Question: I am working on a simple device driver I want to comunicate with the driver from user-mode using IRP.
I am having trouble opening the device driver. Using <URL> I am able to see the device name eg \Device\MyDevice.
But when I try to open it like this :
'''
hand := CreateFile('\Device\MyDevice', GENERIC_WRITE, 0, nil, OPEN_EXISTING, FILE_ATTRIBUTE_NORMAL, 0);
'''
I always get 'INVALID_HANDLE_VALUE' and GetLastError is (The System cannot find the path specified)
What I am doing wrong ? I know the driver works because I can see it running and printing stuff in DebugView. So any tips ?

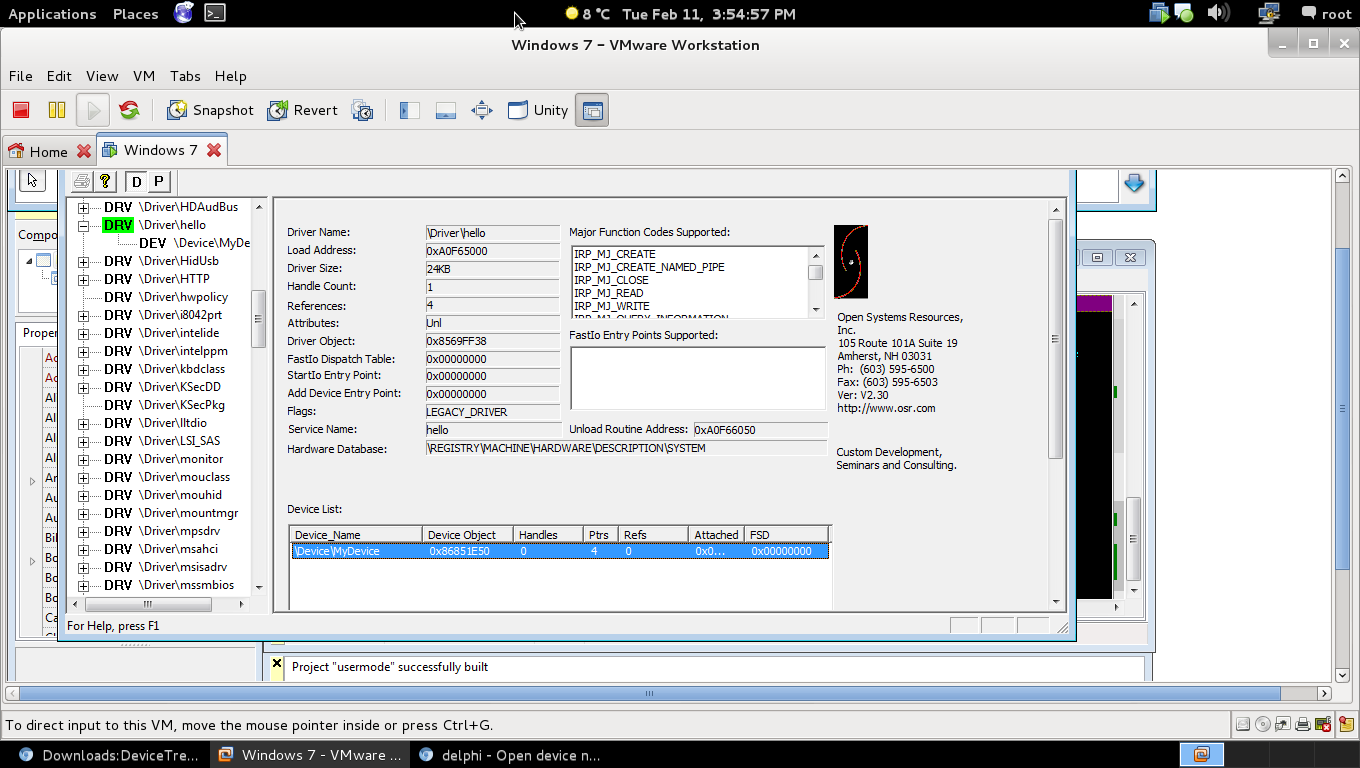
Answer: Here is a good explanation by <URL>:
> Names of the form '\Device\xxx' are internal NT object manager names which are
inaccessible to Win32. You will only be able to access your device if it
creates a symbolic link to '\Device\MyDevice' from the '\??\' directory. Objects
in the '\??\' kernel directory show up through '\\.\' in Win32. Use Winobj in
the DDK (or download it from www.sysinternals.com) to check.
: Nowadays NT namespace root is exposed via 'GLOBALROOT' symbolic link, so any NT path is accessible to Win32 including '\Device\xxx': use '\\.\GLOBALROOT\Device\xxx'. A device symlink is not required in such case.